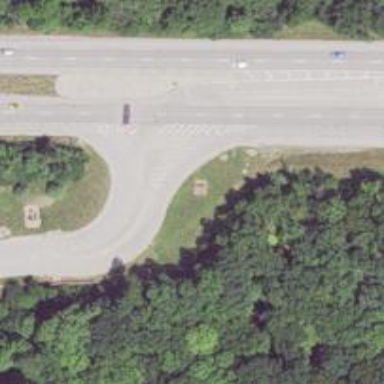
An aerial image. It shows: Trunk link highway.